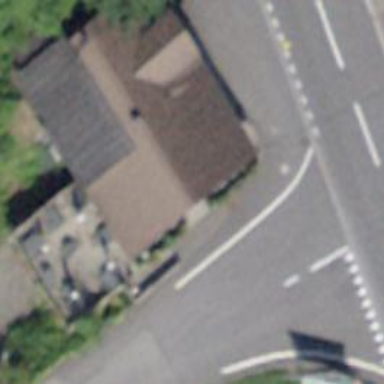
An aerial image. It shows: Restaurant.